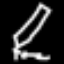
Label: pencil